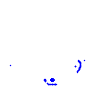
Particle: proton